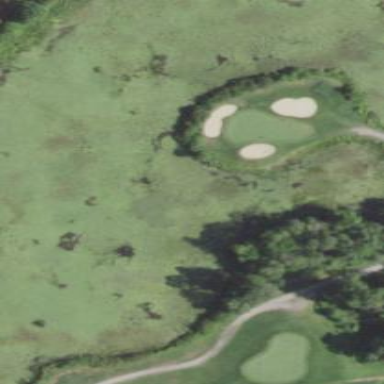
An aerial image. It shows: Scenic view of water hazard on golf course. The natural water feature adds beauty to the landscape.